Interaction volume radius: 10 \u00c5
Interaction volume height: 15 \u00c5
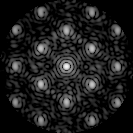
Disorder parameter: 0.2892